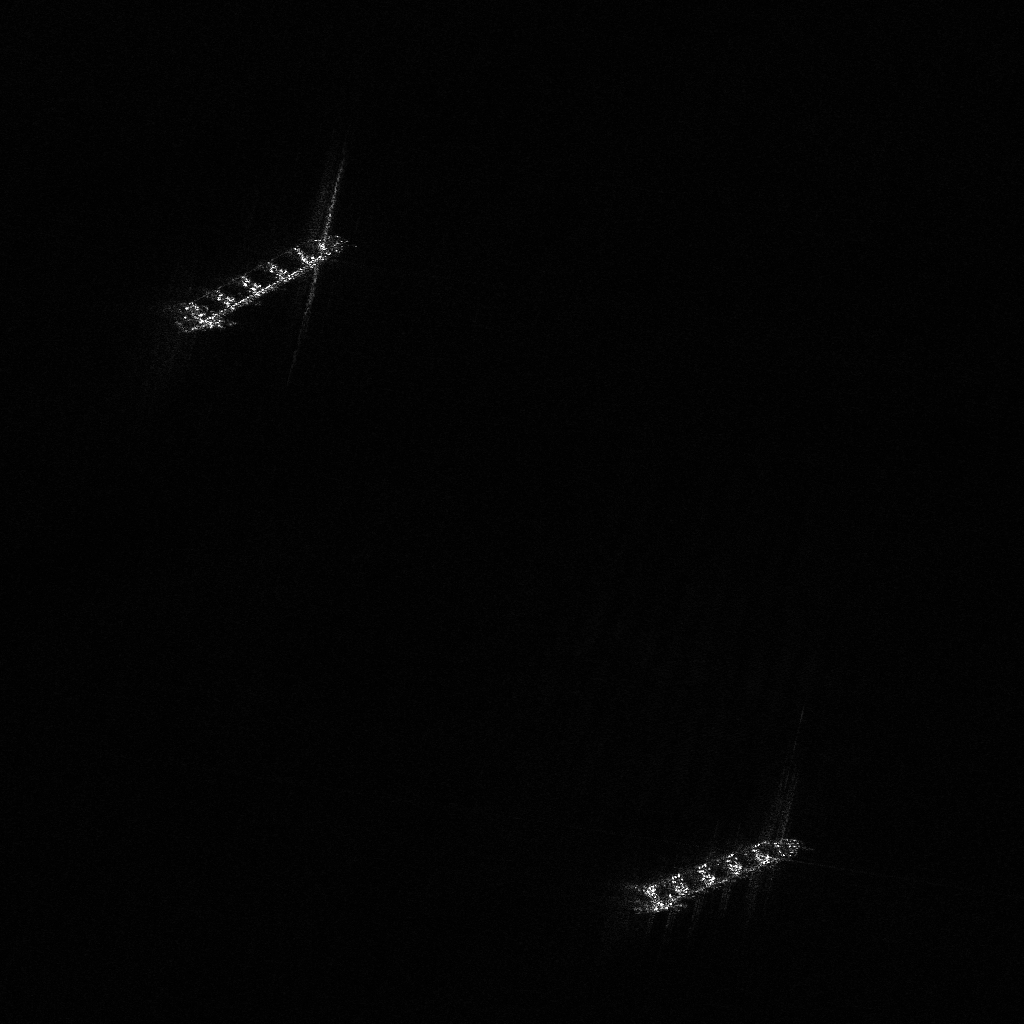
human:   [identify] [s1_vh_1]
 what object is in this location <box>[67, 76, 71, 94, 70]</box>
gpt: <ref>1 medium ore-oil at the bottom</ref>